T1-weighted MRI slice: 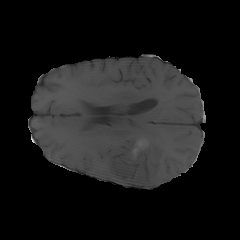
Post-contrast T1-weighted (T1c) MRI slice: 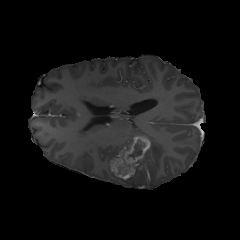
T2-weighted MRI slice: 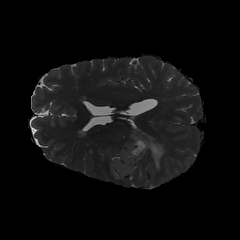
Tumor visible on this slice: yes